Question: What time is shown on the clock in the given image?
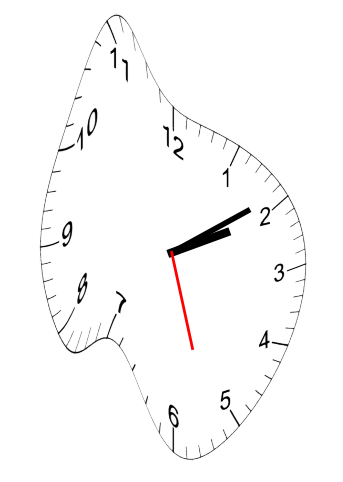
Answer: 02:09:27